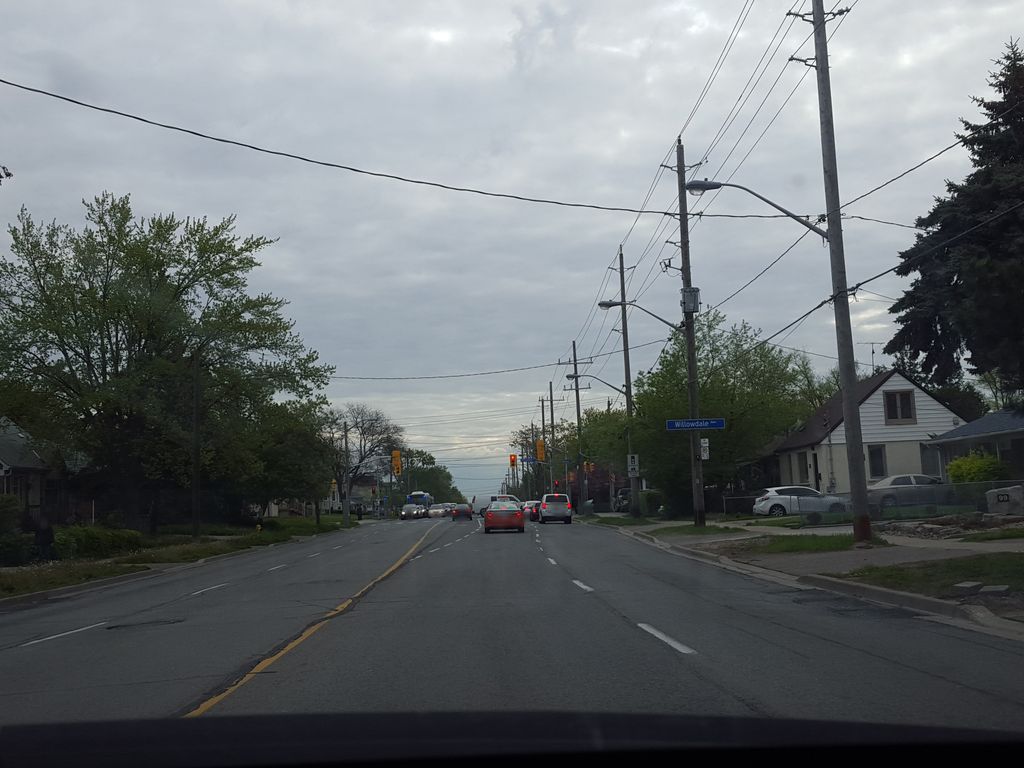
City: toronto